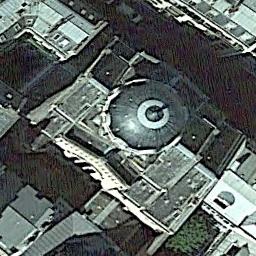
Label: church